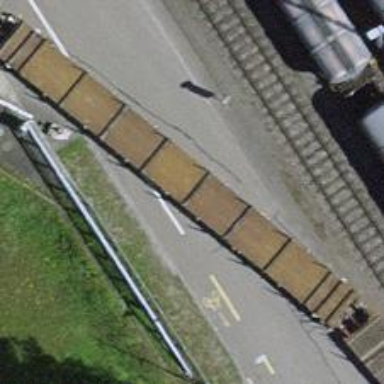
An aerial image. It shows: Railway level crossing.